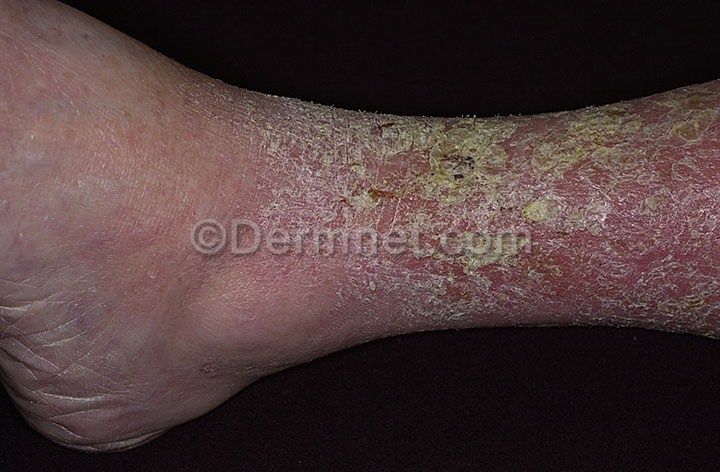
Disease: Eczema Photos